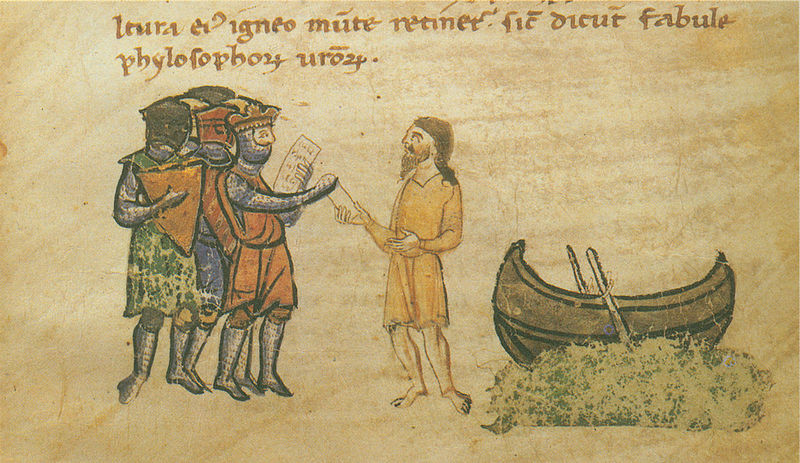
Titel: Alexanderroman
Institution: Leipzig, Stadtbibliothek
Schlagwörter: kämpfer, mann, wasser, männer, rot, krone, boot, ruder, farbig, schiff, schrift, ruderboot, schild, buch, barfuß, seite, text, helm, ritter, rüstung, buchseite, jesus, brief, christlich, krieger, miniatur, handschrift, latein, schriftrollen, buchmalerei, schrfit, kettenhemd, jesusu, topfhelm, ferstich, schfirt